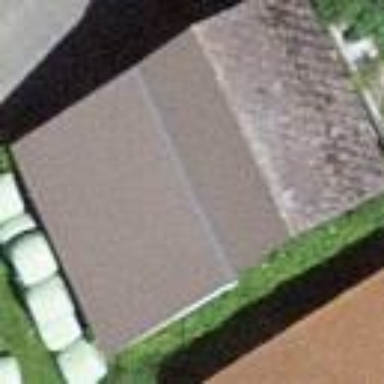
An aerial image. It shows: Barn.